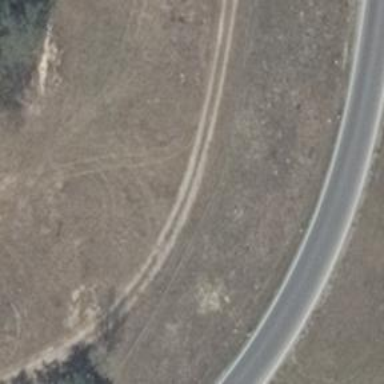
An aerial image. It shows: Track road with grade4 tracktype.